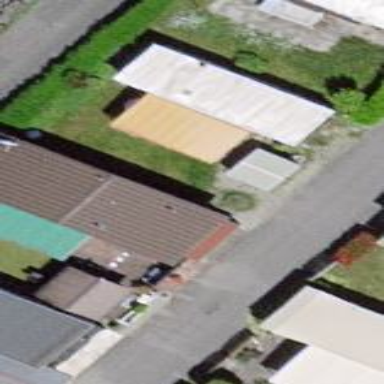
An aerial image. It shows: Static caravan.